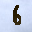
Label: 6